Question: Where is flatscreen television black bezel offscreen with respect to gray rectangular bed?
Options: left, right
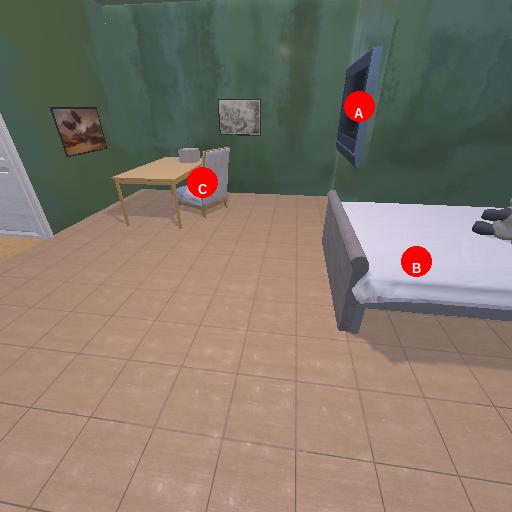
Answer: left